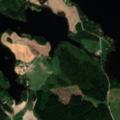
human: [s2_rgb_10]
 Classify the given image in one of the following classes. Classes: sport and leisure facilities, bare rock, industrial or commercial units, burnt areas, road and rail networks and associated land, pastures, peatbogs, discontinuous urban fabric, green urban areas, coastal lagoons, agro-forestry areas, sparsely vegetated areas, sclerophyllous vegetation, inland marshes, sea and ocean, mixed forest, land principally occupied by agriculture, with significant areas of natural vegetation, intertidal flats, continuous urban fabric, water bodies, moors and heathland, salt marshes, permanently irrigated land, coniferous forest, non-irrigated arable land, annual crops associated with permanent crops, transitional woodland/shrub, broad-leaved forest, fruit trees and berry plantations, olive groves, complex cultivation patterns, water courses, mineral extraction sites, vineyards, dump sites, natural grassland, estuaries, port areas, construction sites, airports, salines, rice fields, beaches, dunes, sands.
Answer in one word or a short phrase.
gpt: land principally occupied by agriculture, with significant areas of natural vegetation, coniferous forest, mixed forest, water bodies